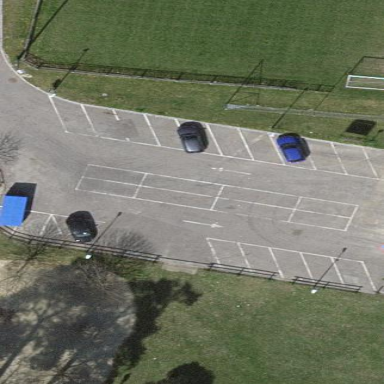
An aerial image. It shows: Parking aisle with surface of sett. It is classified as service road.